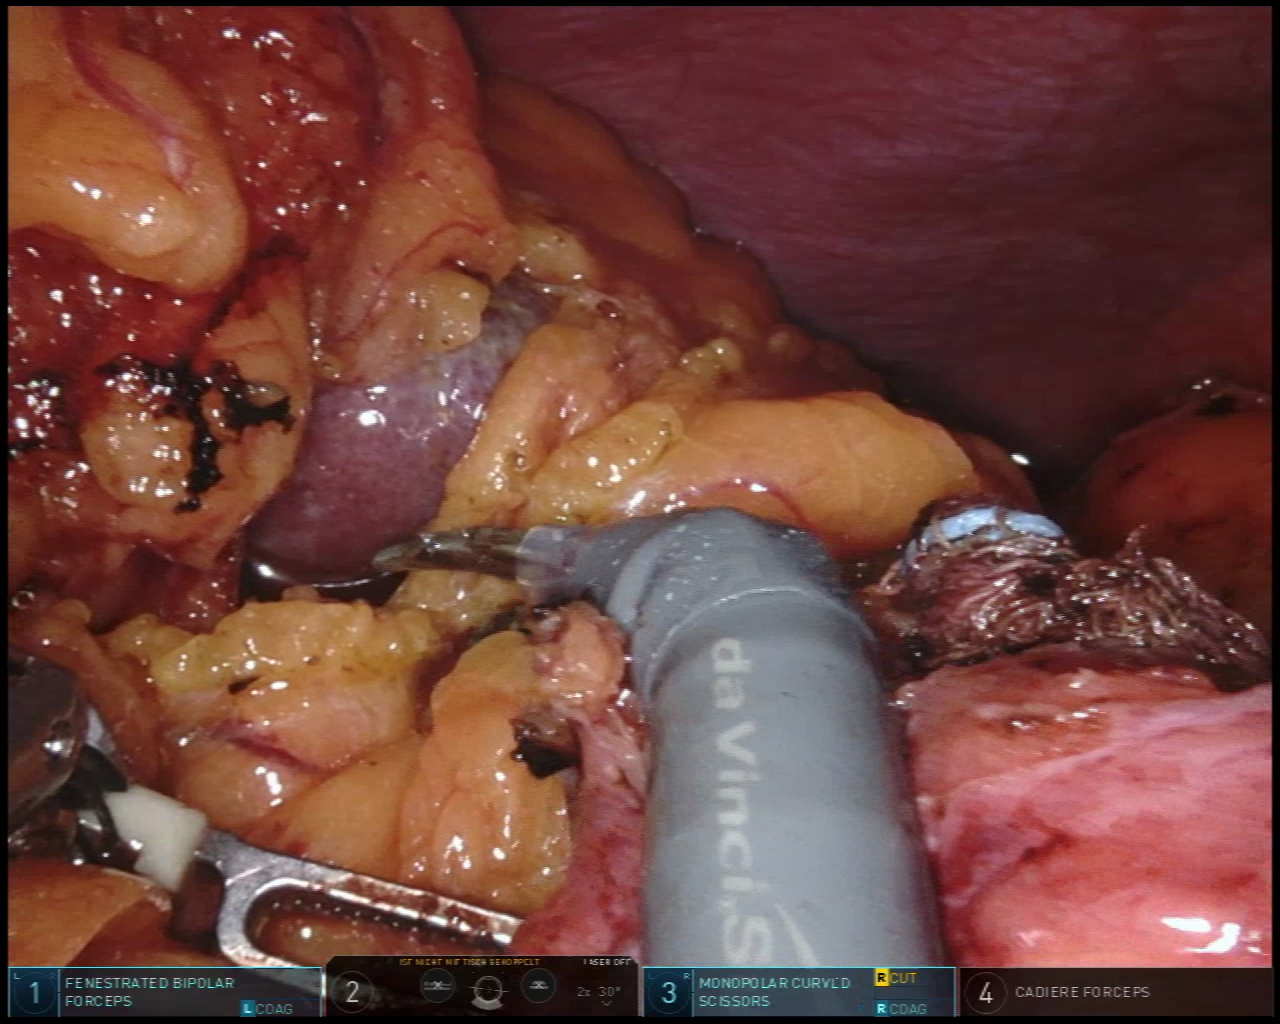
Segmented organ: spleen
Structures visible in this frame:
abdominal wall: yes
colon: yes
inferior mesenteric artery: no
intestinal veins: no
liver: no
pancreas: no
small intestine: no
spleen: yes
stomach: no
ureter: no
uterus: no
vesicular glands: no